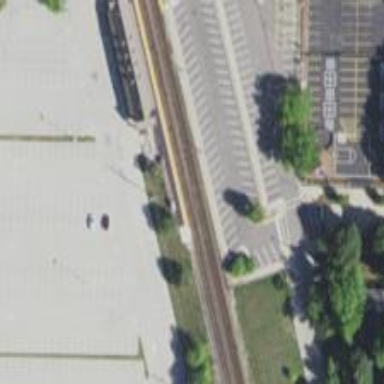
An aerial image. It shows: Parking space.